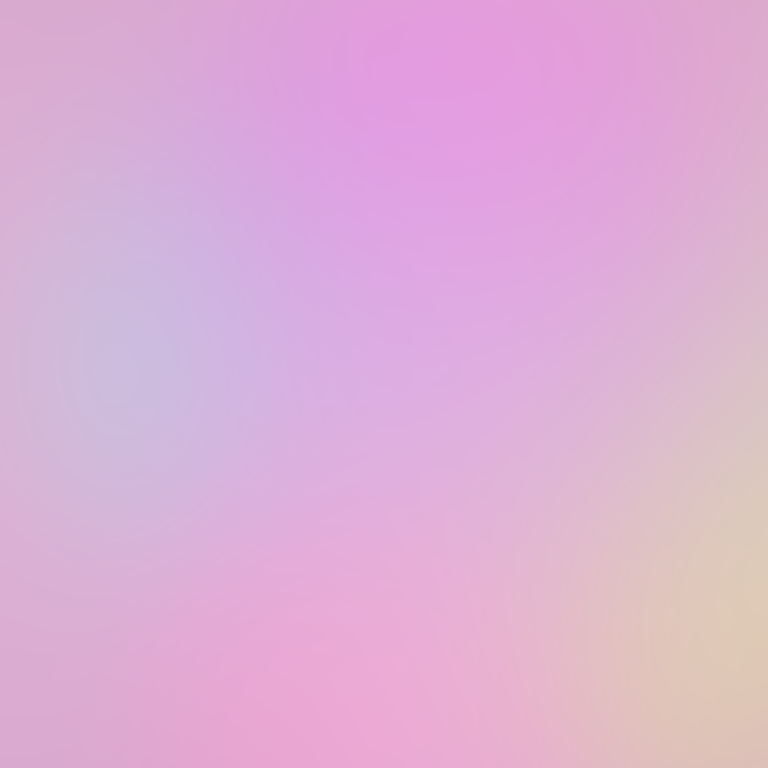
Abstract light effect, smooth gradient from soft pink to light lavender, calm atmosphere, diffuse glow, no room, no furniture, no objects.